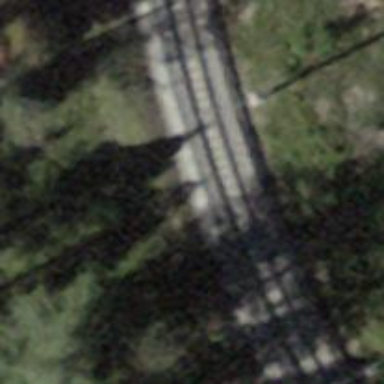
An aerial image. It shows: Narrow-gauge railway with 1 track. The tracks are electrified with contact line.